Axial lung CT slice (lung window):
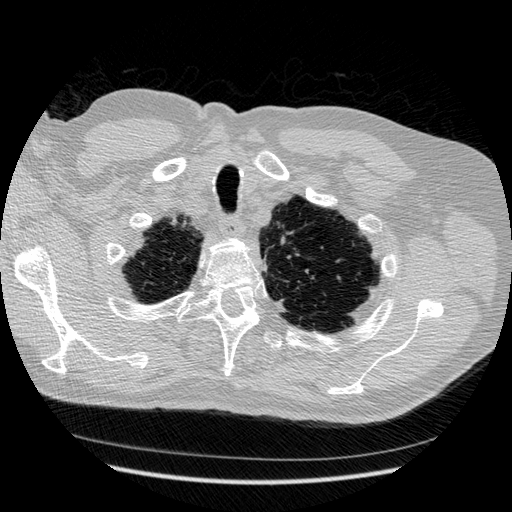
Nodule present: no